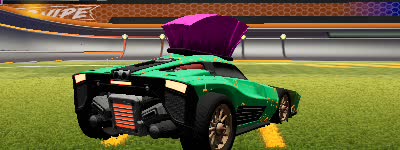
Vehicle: breakout